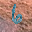
Label: 6